Question: I just want to know how to get individual count of same value rows with join using mysql and help are definitely appreciated
Here is my mysql Query
'''
SELECT c.'id'
FROM categories c inner join subcategories sc
on c.'id' = sc.'cat_id'
'''
See the Response screeshot

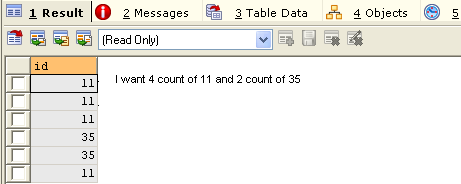
Answer: try this query:
'''
SELECT c.'id', count(1)
FROM categories c inner join subcategories sc
on c.'id' = sc.'cat_id'
GROUP BY c.'id'
'''